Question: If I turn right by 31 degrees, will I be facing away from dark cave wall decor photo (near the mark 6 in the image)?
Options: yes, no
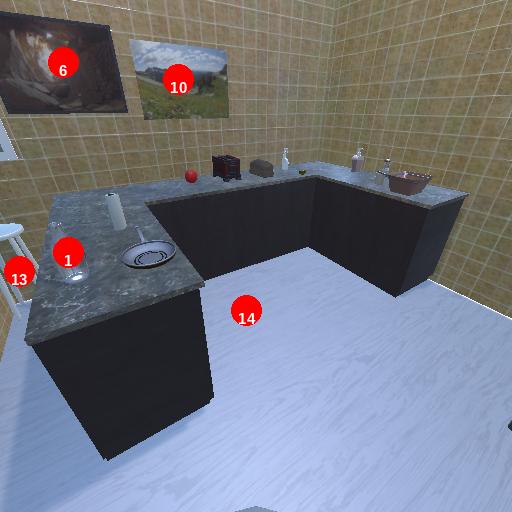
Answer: yes